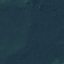
Land use / land cover: Forest